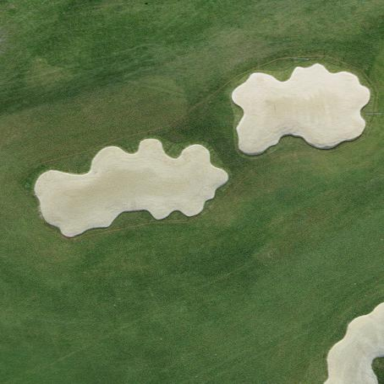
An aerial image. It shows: Sand bunker on golf course.